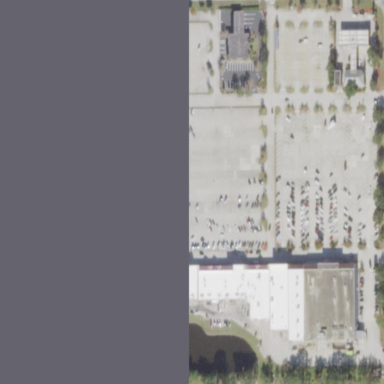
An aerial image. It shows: Retail area.